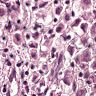
Metastatic tissue present: yes